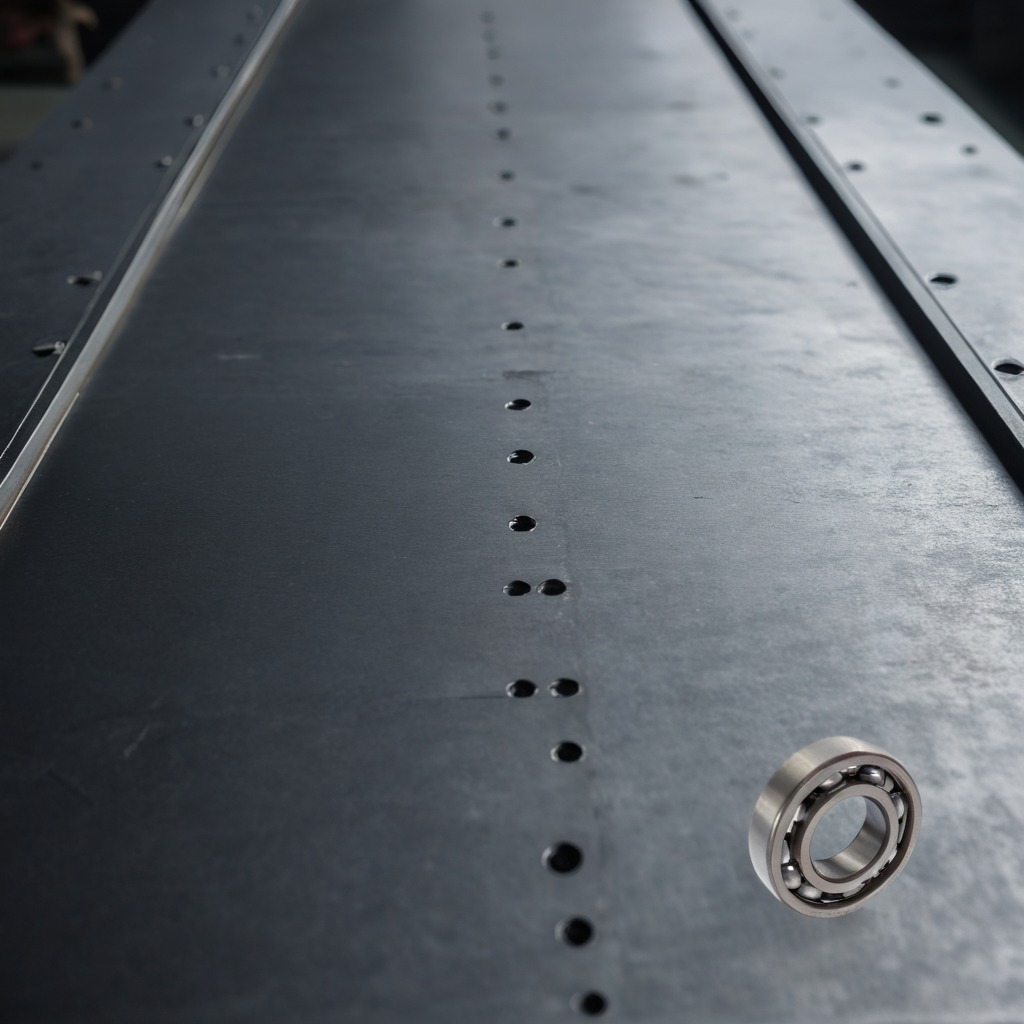
A metal ball bearing is lying on the cold steel table in a mining workshop.